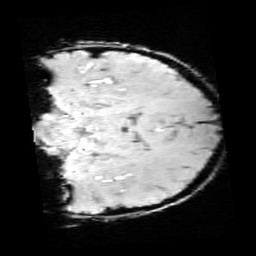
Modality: SWI
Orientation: coronal
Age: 9
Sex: male
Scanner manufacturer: siemens
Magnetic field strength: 3 T
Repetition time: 0.027 s
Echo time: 0.02 s